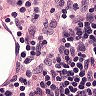
Metastatic tissue present: no